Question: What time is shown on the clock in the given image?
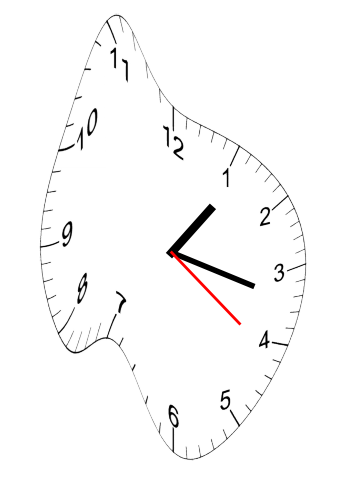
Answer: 01:17:21